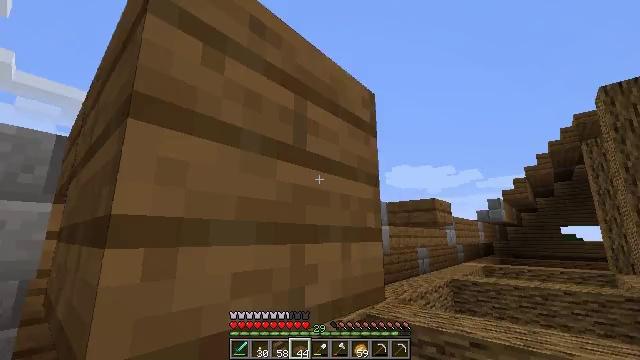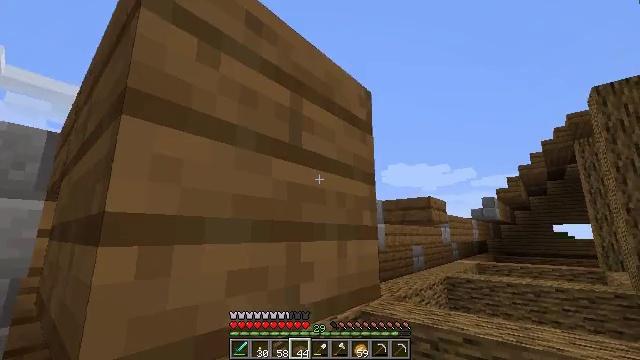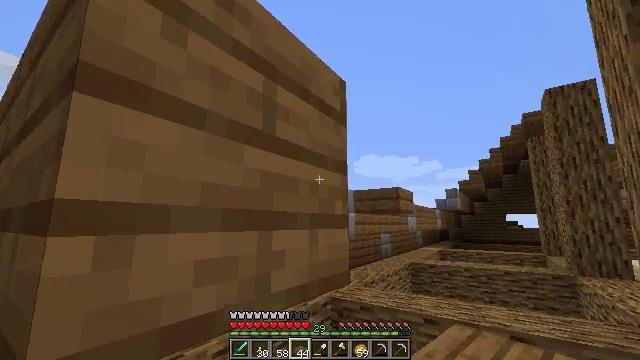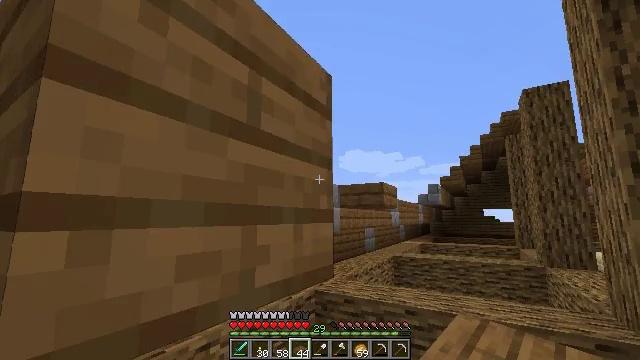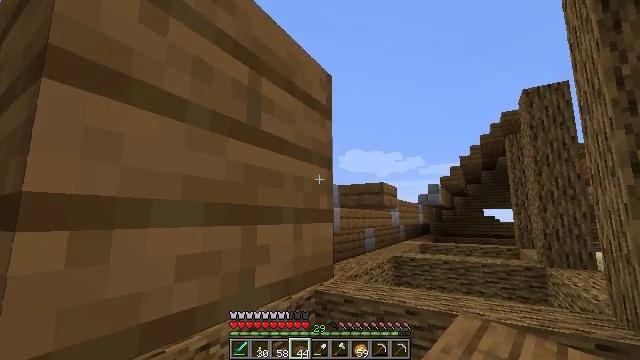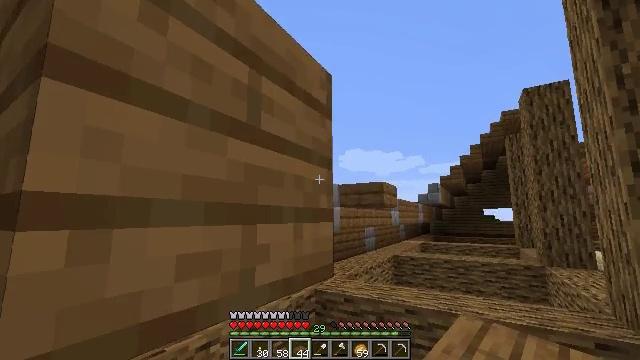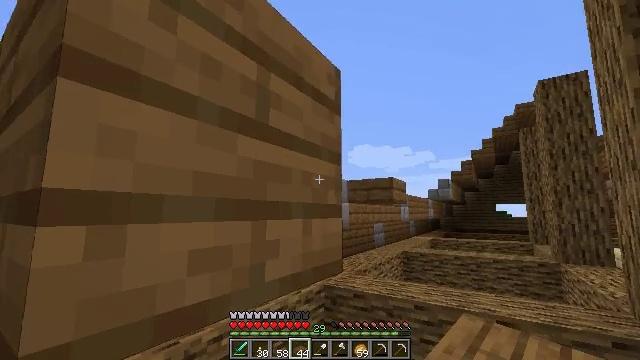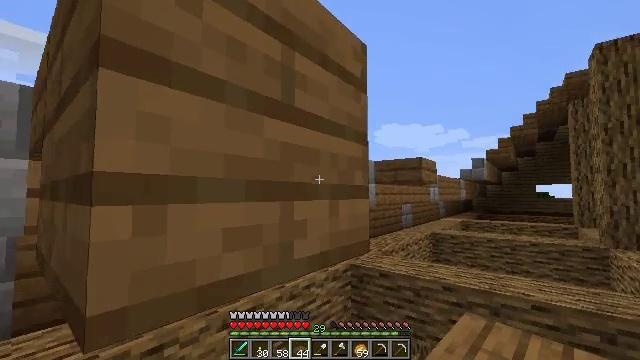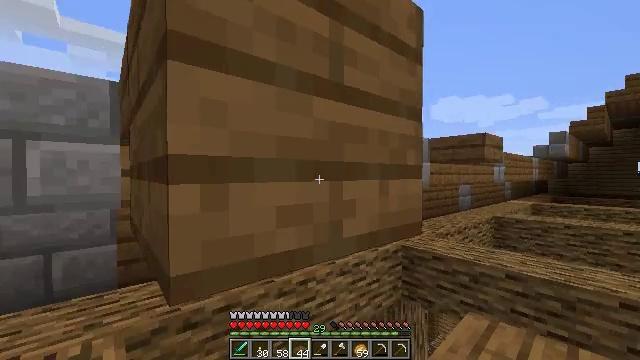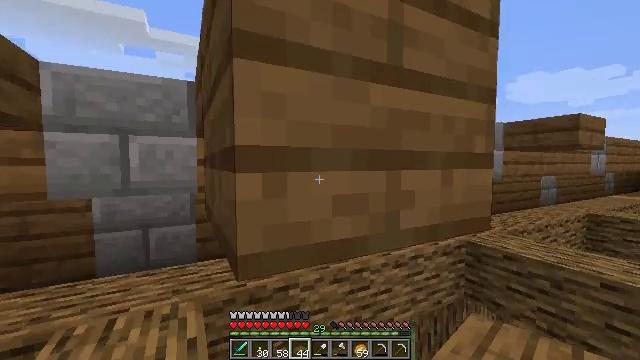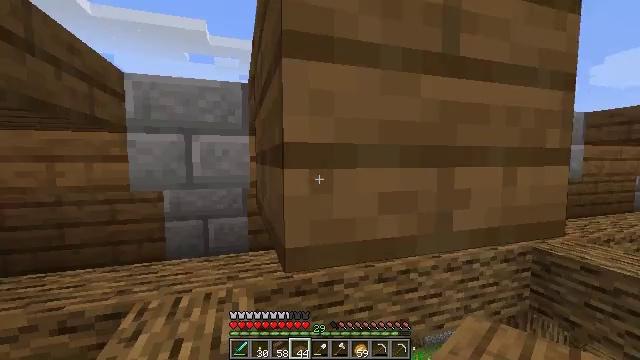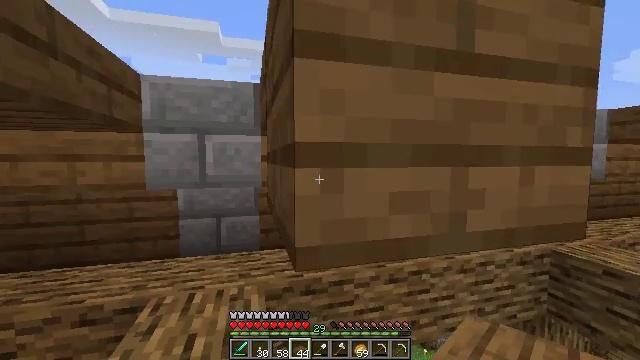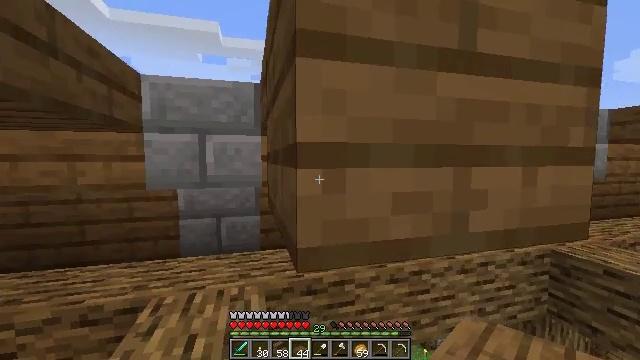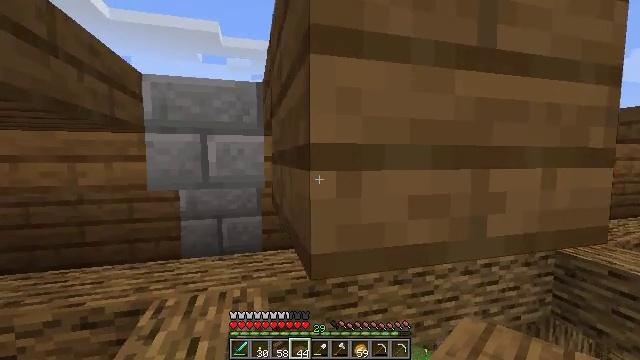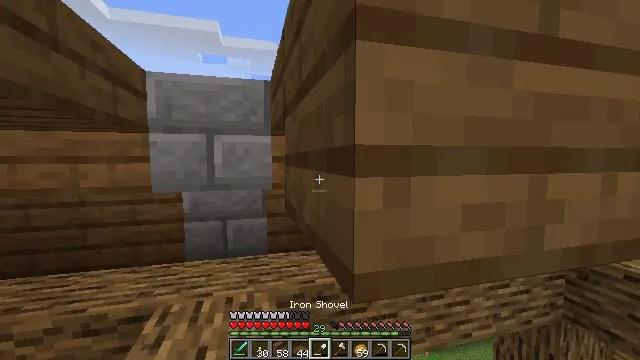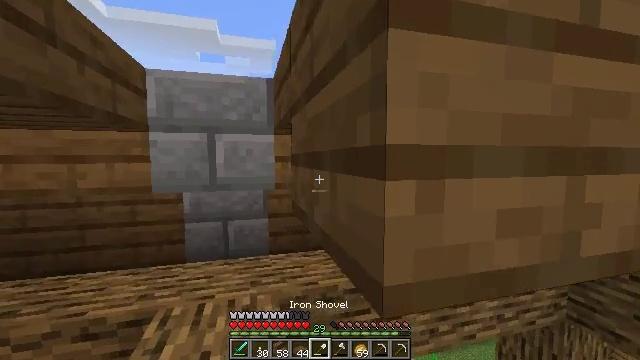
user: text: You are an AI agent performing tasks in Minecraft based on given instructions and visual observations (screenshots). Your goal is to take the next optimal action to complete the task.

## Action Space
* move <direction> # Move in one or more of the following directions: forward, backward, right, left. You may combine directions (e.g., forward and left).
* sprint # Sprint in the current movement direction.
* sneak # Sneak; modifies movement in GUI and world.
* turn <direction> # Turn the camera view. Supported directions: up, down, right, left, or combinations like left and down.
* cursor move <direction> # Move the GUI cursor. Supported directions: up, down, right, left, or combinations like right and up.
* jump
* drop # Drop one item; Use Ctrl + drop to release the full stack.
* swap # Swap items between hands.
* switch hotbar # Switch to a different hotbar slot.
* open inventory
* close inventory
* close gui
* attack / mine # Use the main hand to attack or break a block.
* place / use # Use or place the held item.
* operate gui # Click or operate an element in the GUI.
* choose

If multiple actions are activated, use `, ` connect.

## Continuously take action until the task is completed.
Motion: motion action
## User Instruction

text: Reclaim the spruce slab for later use.
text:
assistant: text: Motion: sneak
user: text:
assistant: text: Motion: sneak, turn right and down
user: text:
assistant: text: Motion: sneak, turn right and down
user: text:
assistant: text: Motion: sneak
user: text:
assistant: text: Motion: sneak
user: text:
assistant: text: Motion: sneak, turn left
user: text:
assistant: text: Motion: sneak, turn left and down
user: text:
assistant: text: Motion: sneak, turn left and down
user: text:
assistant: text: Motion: sneak, turn left and down
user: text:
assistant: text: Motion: sneak, turn left
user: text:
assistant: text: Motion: sneak, turn left
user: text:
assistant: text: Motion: move forward and move left, sneak
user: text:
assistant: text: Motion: move forward and move left, sneak
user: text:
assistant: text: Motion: move forward and move left, sneak
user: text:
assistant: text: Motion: move forward and move left, sneak
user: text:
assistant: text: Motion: move forward and move left, sneak, turn right
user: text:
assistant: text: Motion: move forward and move left, sneak, turn right
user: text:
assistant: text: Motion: move forward and move left, sneak, turn right
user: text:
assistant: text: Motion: move forward and move left, sneak, turn right
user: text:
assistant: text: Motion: move forward and move left, sneak, turn right
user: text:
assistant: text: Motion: move left, sneak, turn right
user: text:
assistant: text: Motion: move left, sneak, turn right
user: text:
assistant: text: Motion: sneak, turn right
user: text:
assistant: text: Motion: sneak, turn right
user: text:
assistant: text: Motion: sneak, turn right
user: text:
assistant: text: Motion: sneak, turn right and up
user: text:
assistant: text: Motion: sneak
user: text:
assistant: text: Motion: sneak, attack / mine
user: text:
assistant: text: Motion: sneak, attack / mine
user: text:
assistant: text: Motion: sneak, attack / mine